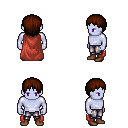
a pixel art fantasy rpg character, male body template, dark elf, purple skin, maroon cape, metal pants, brown plain hairstyle, brown shoes, four views (front, back, left, right), 2x2 character sprite sheet, small pixel art, hard edges, no anti-aliasing